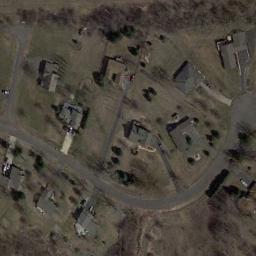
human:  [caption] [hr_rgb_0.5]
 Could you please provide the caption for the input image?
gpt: The medium residential area has some neatly arranged houses and bare trees on the grass .

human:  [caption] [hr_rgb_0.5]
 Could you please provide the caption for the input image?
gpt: There are big trees in the middle of the medium-sized residential area .

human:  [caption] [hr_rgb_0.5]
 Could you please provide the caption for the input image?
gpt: The medium residential is on the bare land next to the road .

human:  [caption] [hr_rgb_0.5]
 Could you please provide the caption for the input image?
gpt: There are many buildings in medium residential area .

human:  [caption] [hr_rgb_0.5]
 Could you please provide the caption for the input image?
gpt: There are some buildings on brown lawns on the medium residential area .